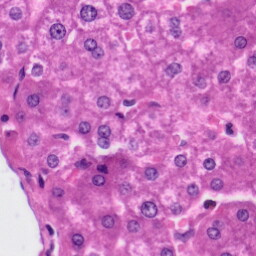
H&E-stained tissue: Liver